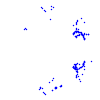
Particle: proton